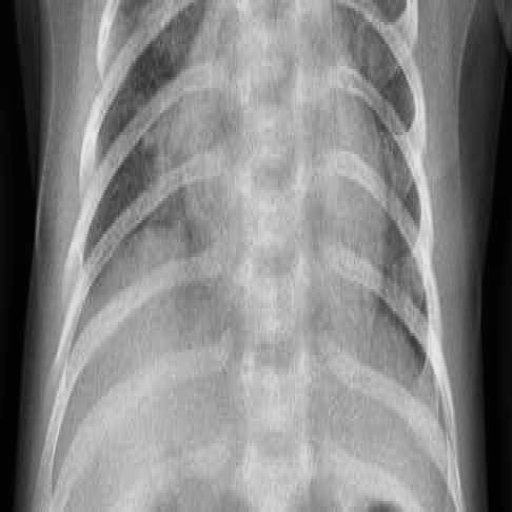
Finding: PNEUMONIA